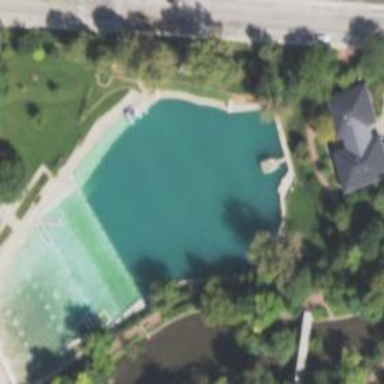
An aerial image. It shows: Outdoor swimming pool located on leisure land.